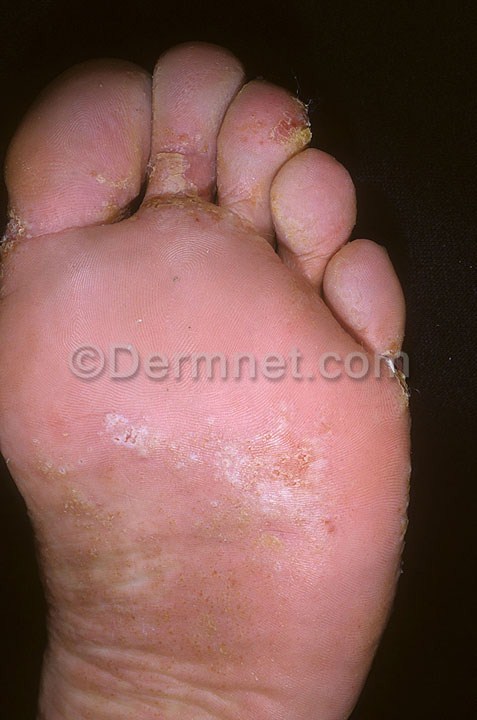
Disease: Eczema Photos